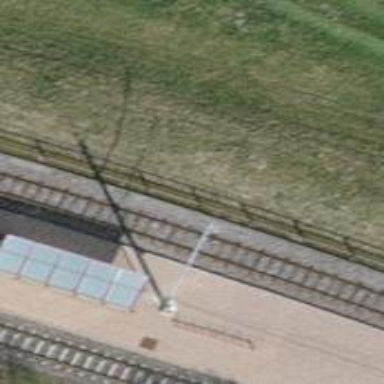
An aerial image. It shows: Narrow-gauge railway with 1 track. The tracks are electrified with contact line.